Aerial crown-view tile of a tropical tree (Barro Colorado Island, Panama), acquired 20250818:
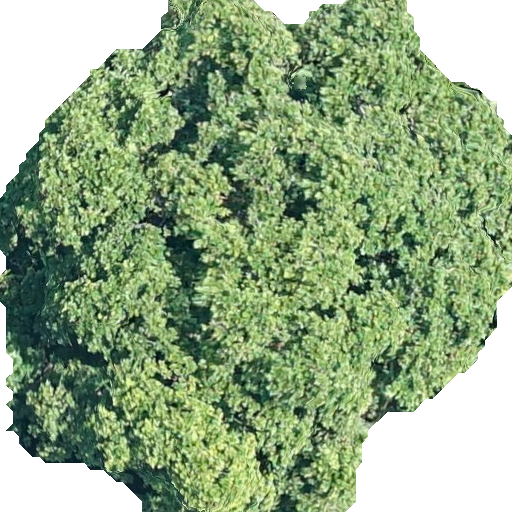
Species: Anacardium excelsum
GBIF accepted scientific name: Anacardium excelsum
Crown area: 313.035 m²